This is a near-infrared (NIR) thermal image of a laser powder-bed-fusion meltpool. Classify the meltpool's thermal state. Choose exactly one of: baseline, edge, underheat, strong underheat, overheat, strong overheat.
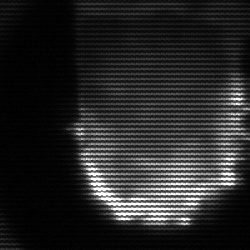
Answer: baseline